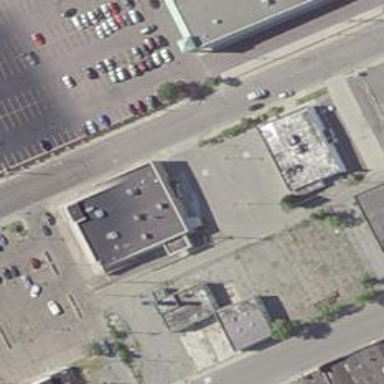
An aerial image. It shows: Variety store located in building.